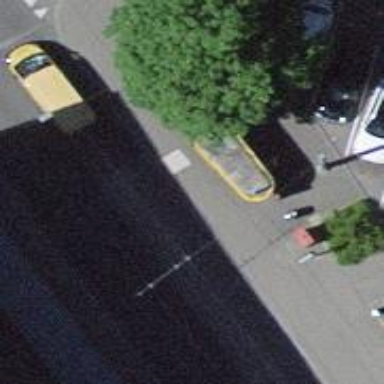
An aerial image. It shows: Bus stop with sheltered platform for public transport.